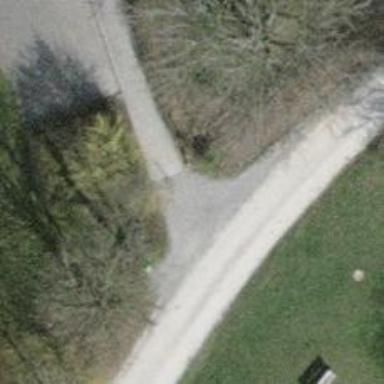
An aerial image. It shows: Bollard barrier.